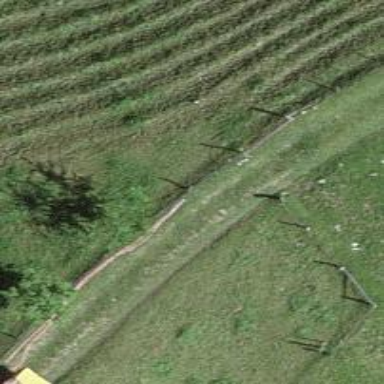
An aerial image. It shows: Track with grade 3 tracktype.